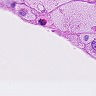
Metastatic tissue present: no